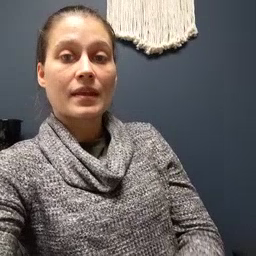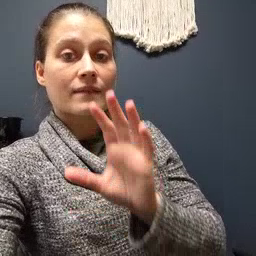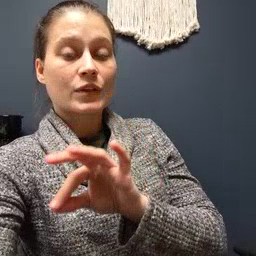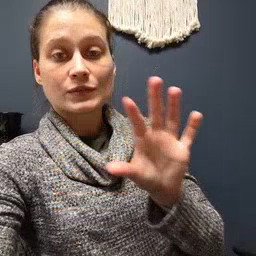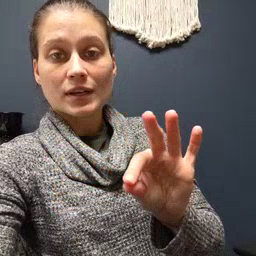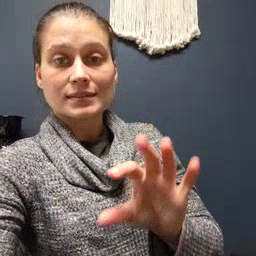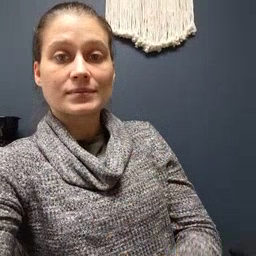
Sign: frenchfries